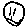
Label: smiley face